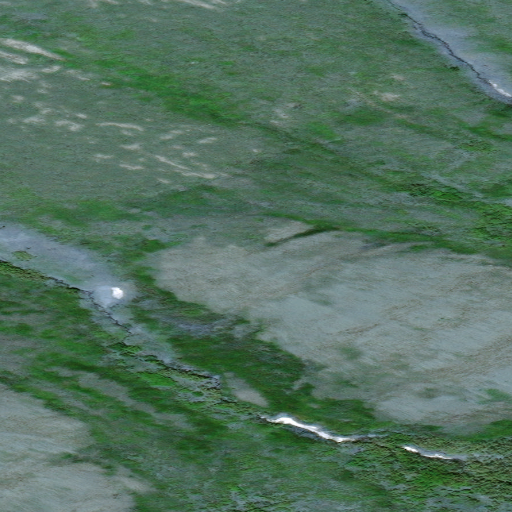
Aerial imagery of mountain in Alaska named Mount Sapumik containing only unknown